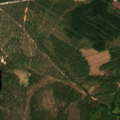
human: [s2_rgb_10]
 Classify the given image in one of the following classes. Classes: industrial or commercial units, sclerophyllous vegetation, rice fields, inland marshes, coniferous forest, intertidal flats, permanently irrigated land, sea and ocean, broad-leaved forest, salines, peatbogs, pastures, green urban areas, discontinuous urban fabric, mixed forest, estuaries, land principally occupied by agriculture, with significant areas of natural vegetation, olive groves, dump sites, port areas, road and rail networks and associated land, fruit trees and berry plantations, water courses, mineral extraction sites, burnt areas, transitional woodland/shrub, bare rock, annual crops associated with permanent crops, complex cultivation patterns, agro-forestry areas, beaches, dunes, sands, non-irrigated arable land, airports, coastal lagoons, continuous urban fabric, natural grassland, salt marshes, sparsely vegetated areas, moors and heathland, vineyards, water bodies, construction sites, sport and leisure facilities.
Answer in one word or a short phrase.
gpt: coniferous forest, mixed forest